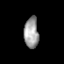
Tissue: prostate
Cell type: T cells
Senescence score: 0.6894
Nuclear area (px): 435
Mean DAPI intensity: 160.382